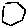
Label: hexagon